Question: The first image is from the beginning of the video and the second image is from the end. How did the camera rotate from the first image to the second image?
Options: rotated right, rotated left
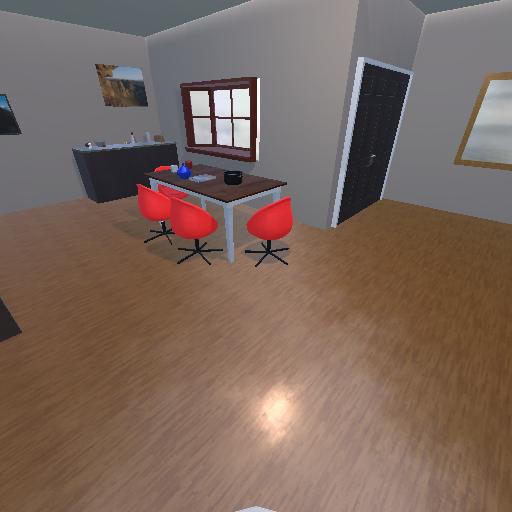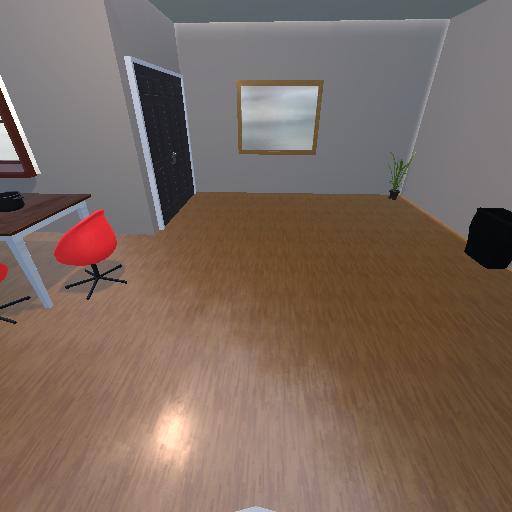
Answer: rotated right